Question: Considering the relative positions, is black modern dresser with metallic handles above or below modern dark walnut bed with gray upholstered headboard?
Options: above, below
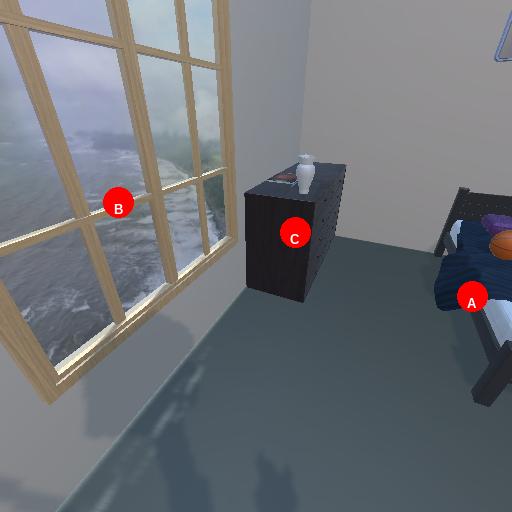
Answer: above